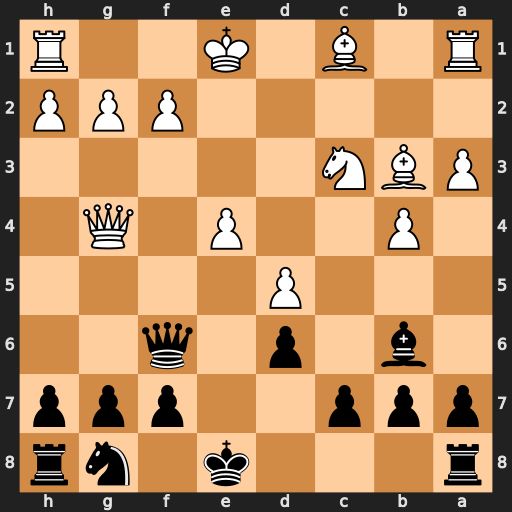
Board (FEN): r3k1nr/ppp2ppp/1b1p1q2/3P4/1P2P1Q1/PBN5/5PPP/R1B1K2R
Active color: b
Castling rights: KQkq
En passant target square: -
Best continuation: Qxc3+ Bd2 Qxa1+